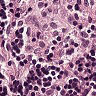
Metastatic tissue present: no